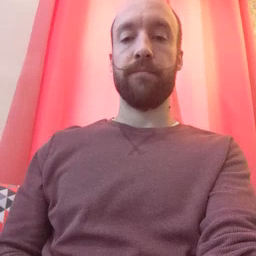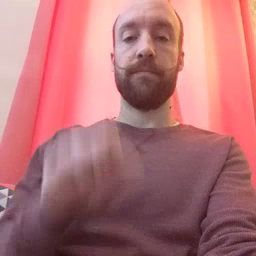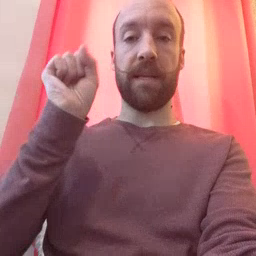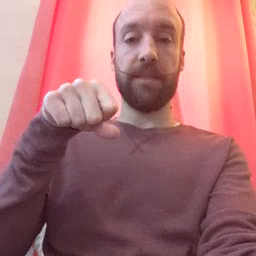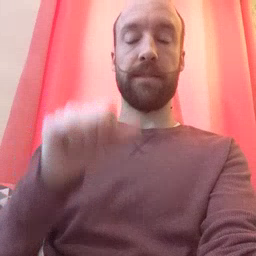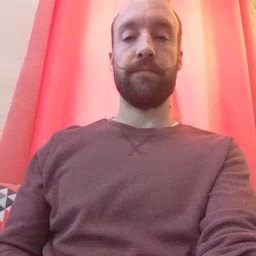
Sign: yes